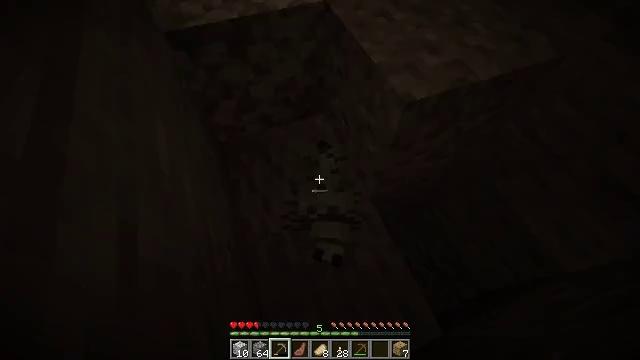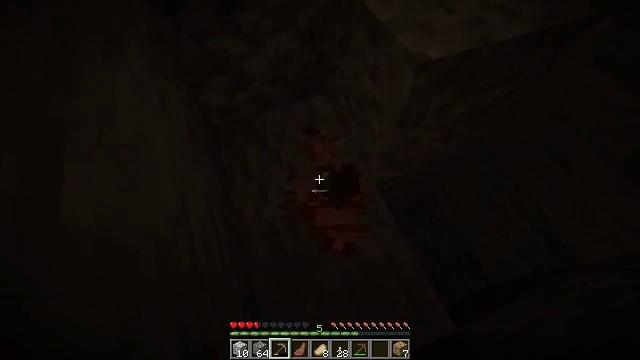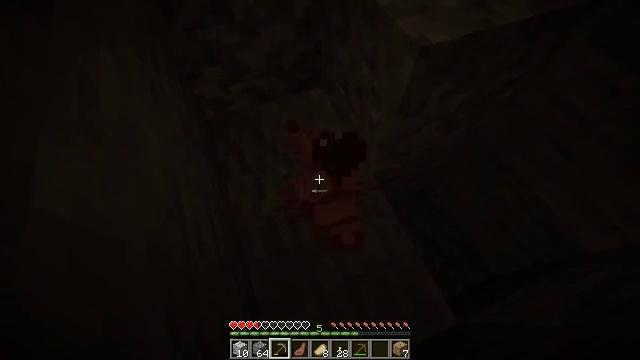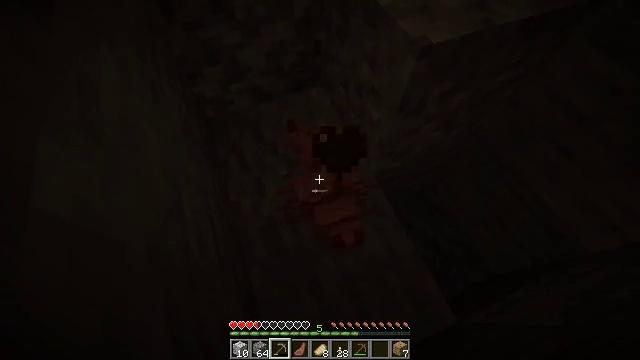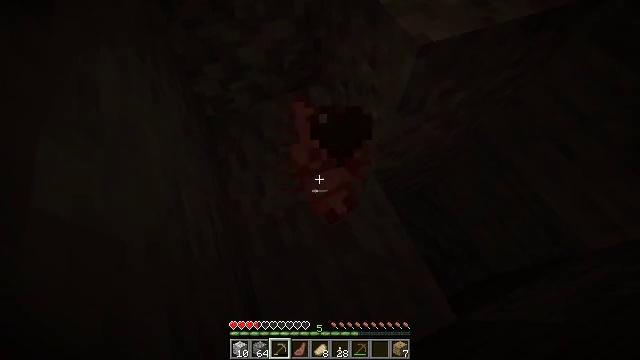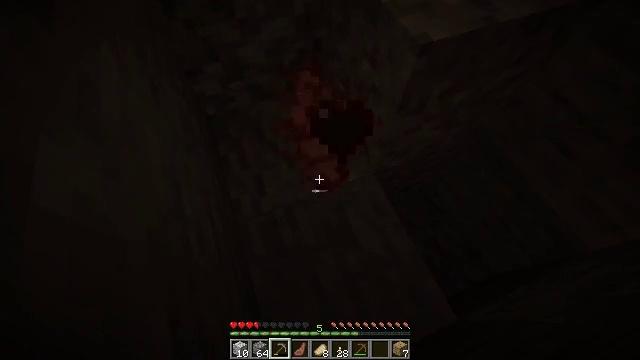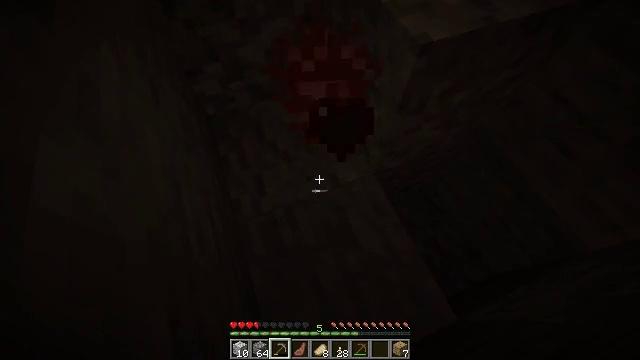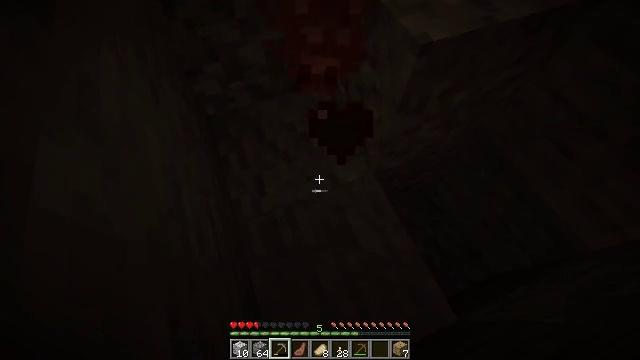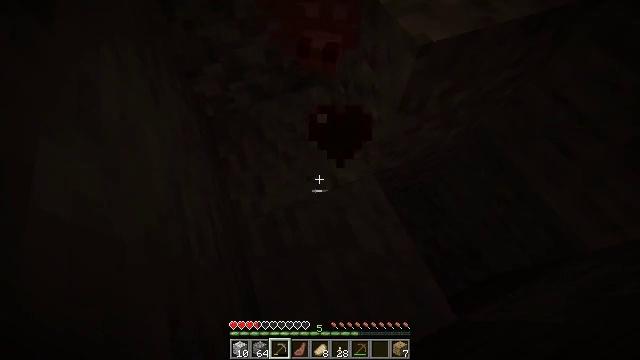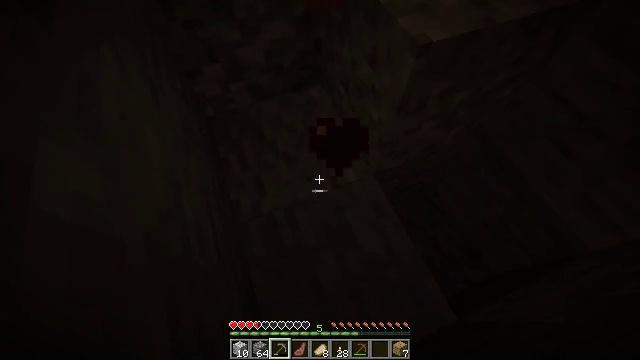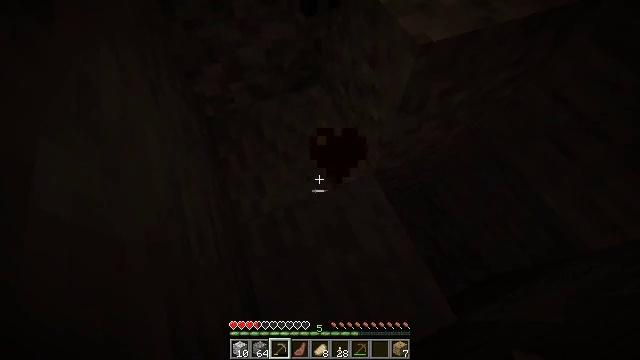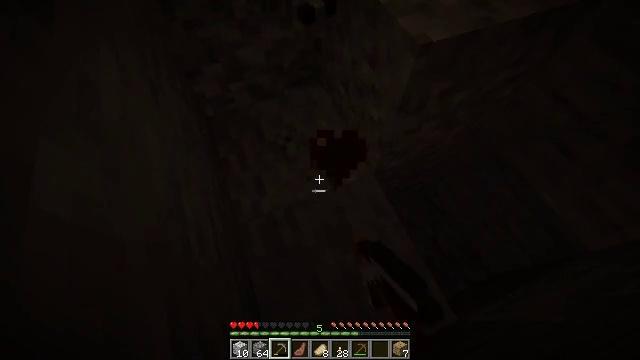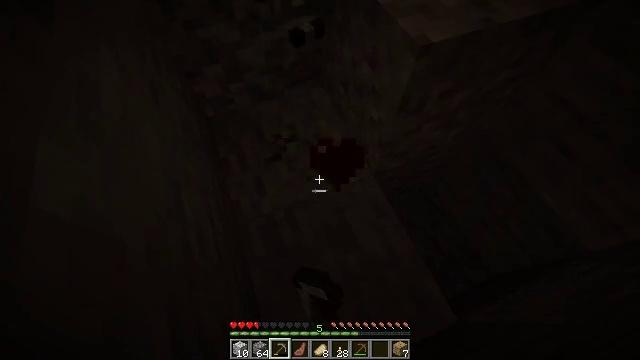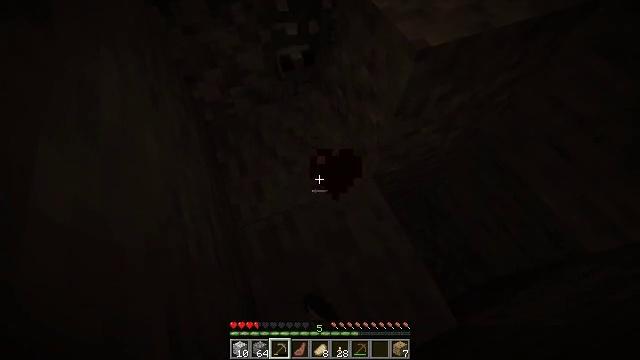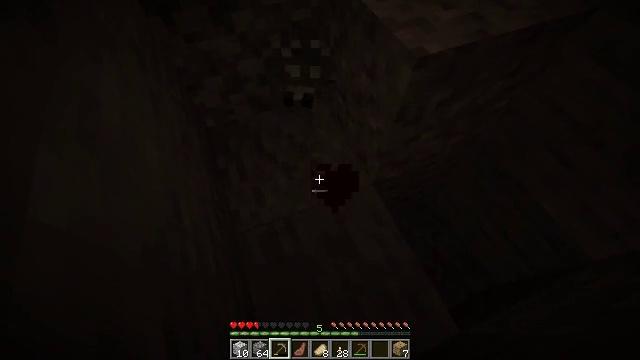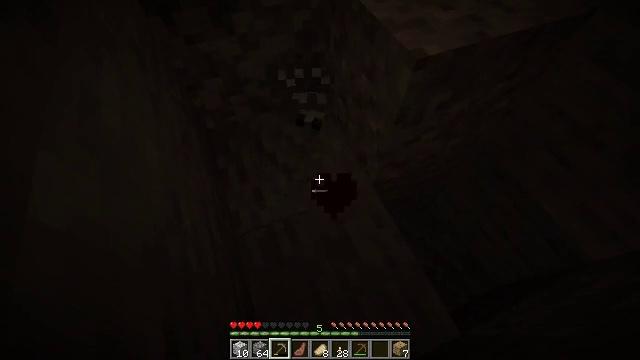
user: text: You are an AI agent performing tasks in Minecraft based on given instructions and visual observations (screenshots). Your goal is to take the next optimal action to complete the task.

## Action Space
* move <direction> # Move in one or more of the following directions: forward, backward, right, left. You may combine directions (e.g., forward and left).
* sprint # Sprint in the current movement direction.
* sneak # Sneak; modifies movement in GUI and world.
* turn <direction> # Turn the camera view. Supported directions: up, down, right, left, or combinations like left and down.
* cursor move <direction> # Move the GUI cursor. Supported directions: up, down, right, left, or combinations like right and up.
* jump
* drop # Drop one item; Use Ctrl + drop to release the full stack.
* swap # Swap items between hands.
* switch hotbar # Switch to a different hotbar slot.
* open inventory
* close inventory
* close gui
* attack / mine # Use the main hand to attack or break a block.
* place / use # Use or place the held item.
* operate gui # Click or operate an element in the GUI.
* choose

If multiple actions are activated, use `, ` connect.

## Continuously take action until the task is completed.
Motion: motion action
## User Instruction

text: Hunt the silverfish.
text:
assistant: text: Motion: no_op
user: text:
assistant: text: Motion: no_op
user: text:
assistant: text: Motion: no_op
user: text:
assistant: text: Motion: no_op
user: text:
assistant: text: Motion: no_op
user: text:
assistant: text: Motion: no_op
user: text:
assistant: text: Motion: no_op
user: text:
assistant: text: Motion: no_op
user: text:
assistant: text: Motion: no_op
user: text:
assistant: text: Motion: attack / mine
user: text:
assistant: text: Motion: attack / mine
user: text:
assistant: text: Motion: attack / mine
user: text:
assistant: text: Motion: no_op
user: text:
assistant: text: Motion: turn up
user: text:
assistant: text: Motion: no_op
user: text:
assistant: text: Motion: no_op
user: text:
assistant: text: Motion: no_op
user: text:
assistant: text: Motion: no_op
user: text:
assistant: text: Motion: no_op
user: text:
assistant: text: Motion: no_op
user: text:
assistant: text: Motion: no_op
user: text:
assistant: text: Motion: no_op
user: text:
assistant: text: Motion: no_op
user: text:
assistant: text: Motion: no_op
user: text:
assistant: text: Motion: turn up
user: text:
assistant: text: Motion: turn up
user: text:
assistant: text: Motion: turn up
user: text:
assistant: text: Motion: no_op
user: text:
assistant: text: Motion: attack / mine
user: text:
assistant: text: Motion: attack / mine